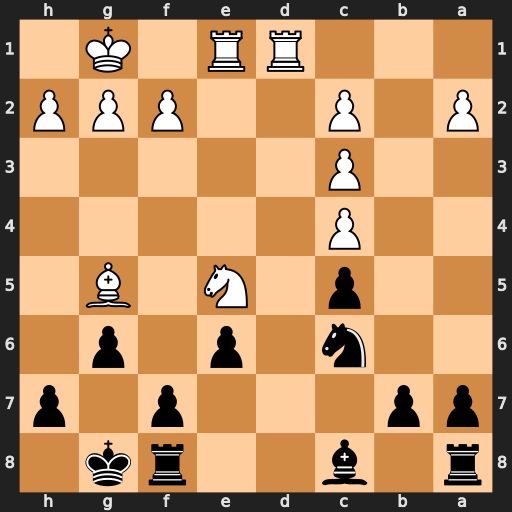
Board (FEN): r1b2rk1/pp3p1p/2n1p1p1/2p1N1B1/2P5/2P5/P1P2PPP/3RR1K1
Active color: b
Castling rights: -
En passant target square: -
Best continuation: Nxe5 Rxe5 f6 Bxf6 Rxf6